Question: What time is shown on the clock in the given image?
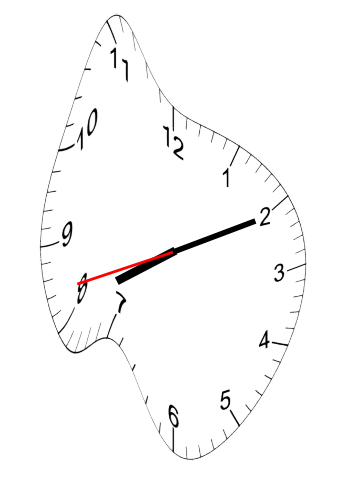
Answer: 08:10:42